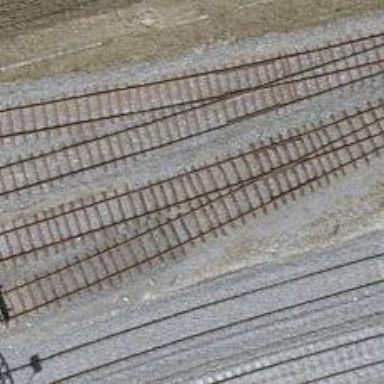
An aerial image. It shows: Railway yard in service.